Question: I Can't access the Navigation panel in MySQL Workbench. Currently have this:
What can I do?
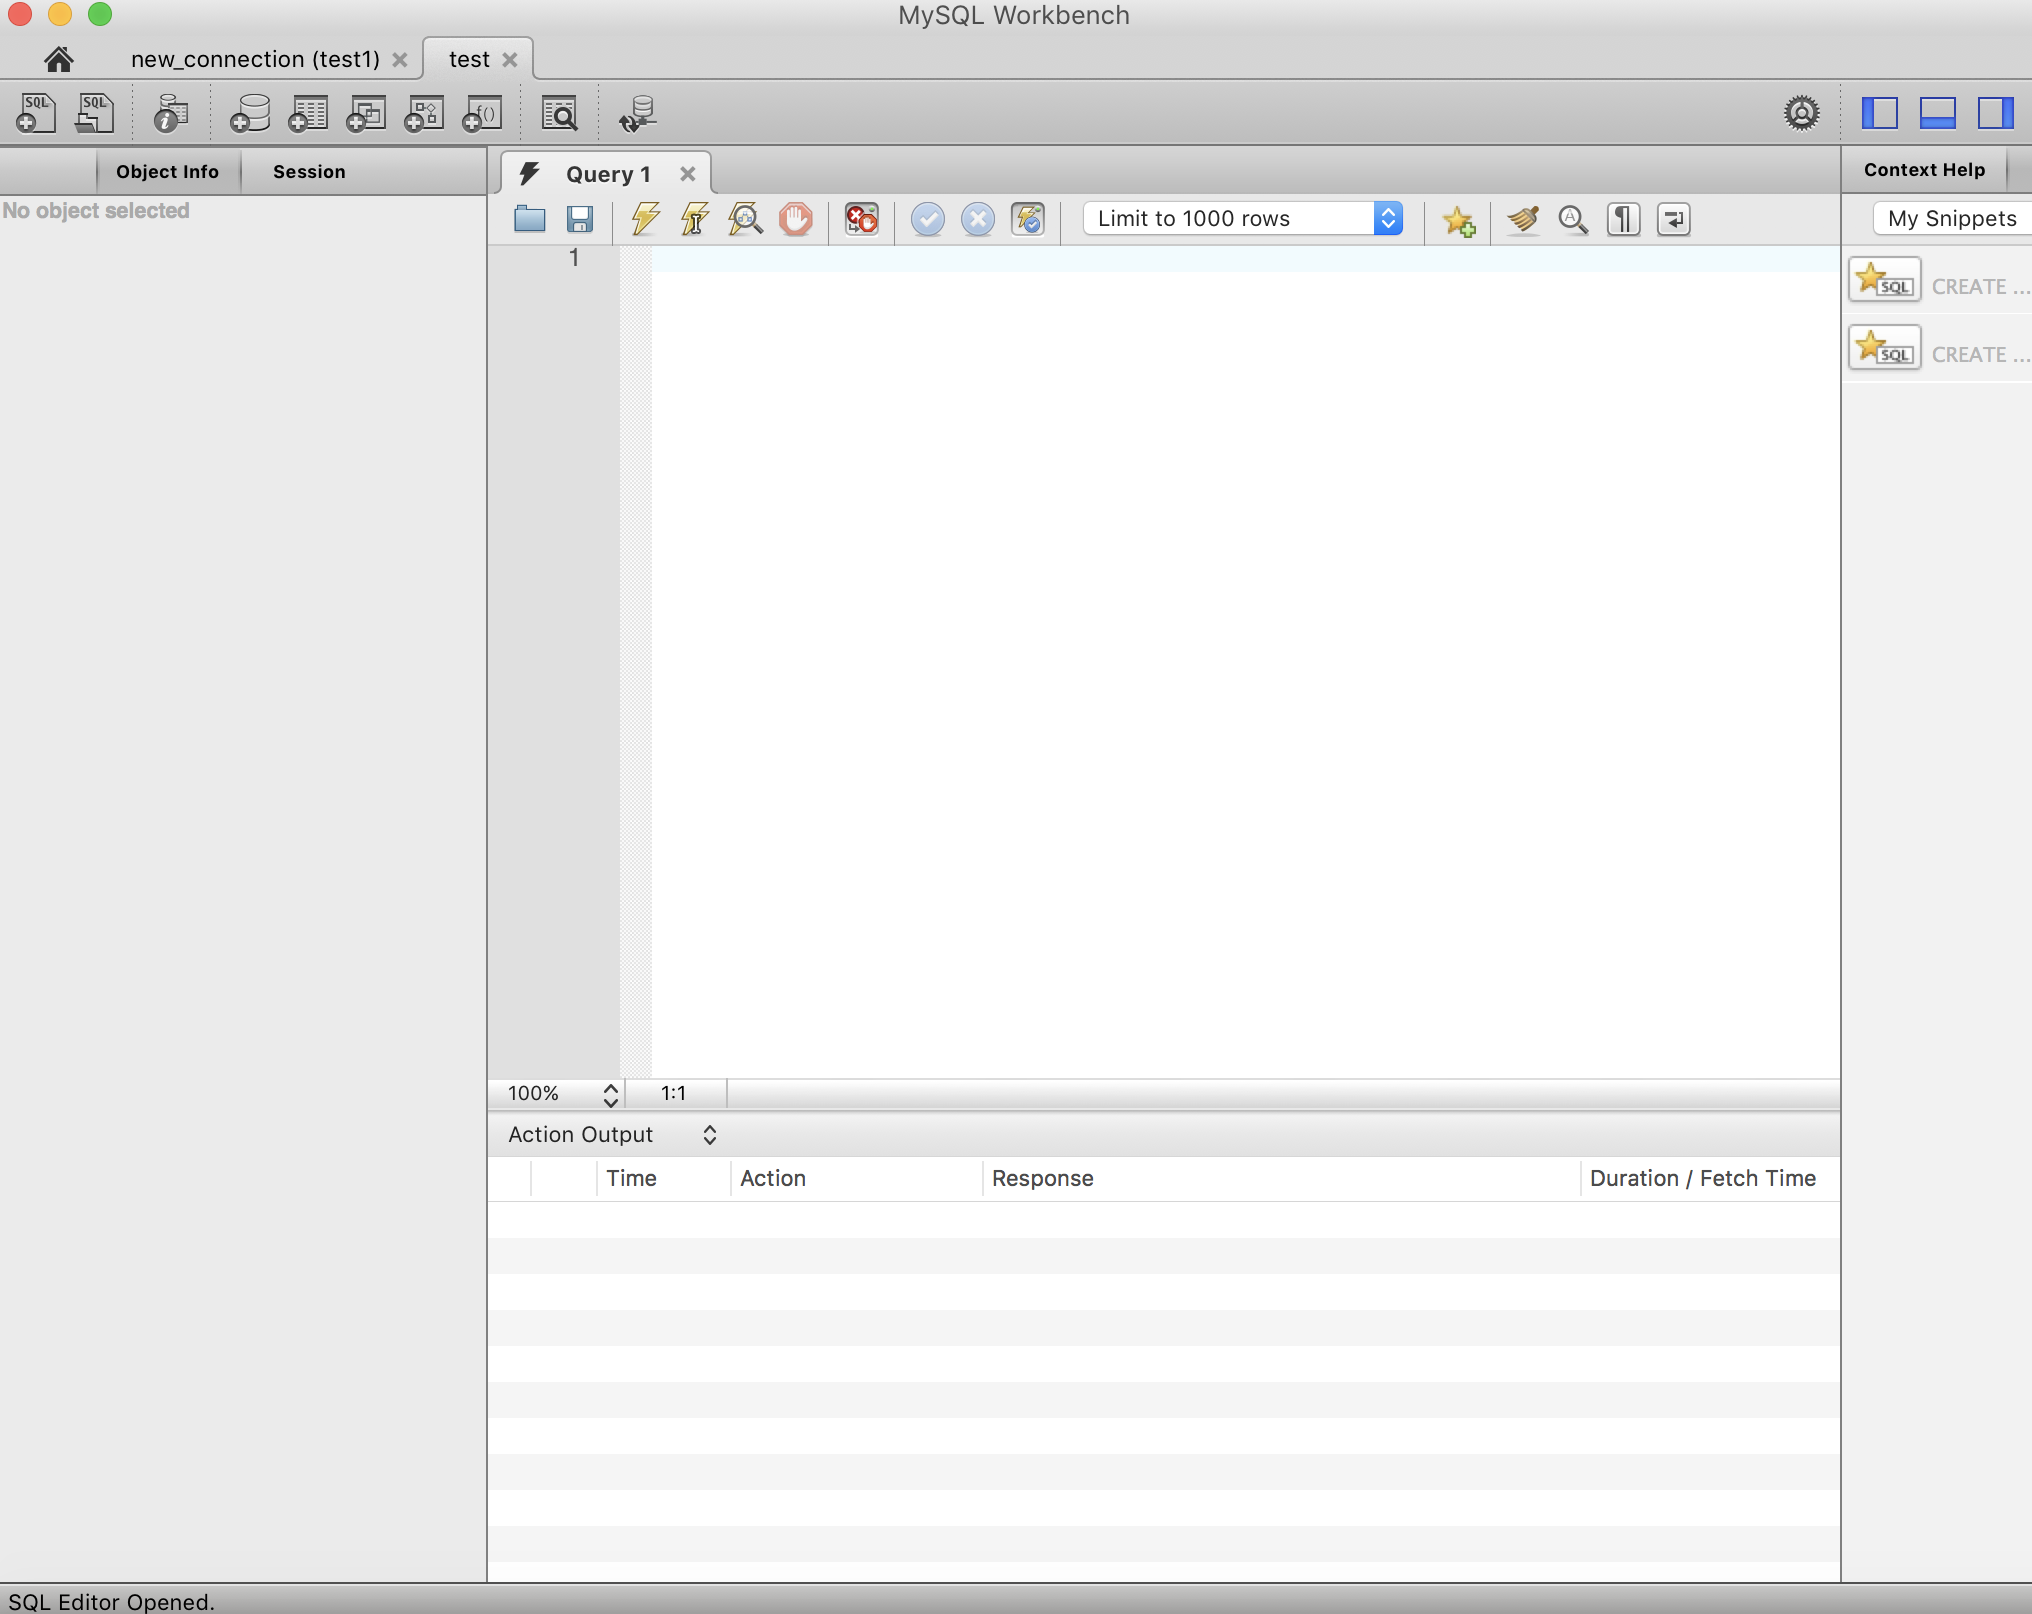
Answer: Try this:
Click on
Take your mouse cursor at the
or at in the left corner of workbench then drag this section to the down. Management pannel will be visible there.
Hope this would help you.